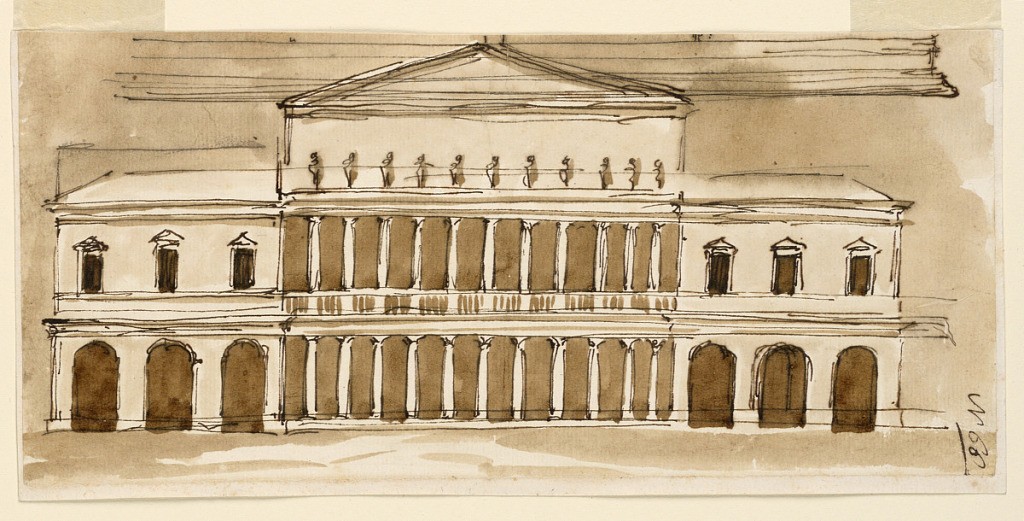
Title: Elevation of a Villa
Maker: Giuseppe Barberi, Italian, 1746–1809
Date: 1746–1809
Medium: Pen and brown ink, brush and brown wash on off-white laid paper, lined
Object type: Drawing
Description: Elevation of a Villa.